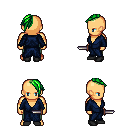
a pixel art fantasy rpg character, male body template, human, tanned skin, blue robe, teal pants, green long mohawk hairstyle, black shoes, dagger, four views (front, back, left, right), 2x2 character sprite sheet, small pixel art, hard edges, no anti-aliasing